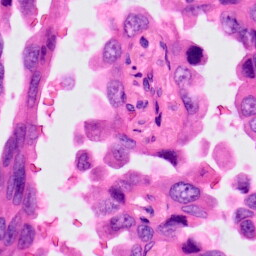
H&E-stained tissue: Lung